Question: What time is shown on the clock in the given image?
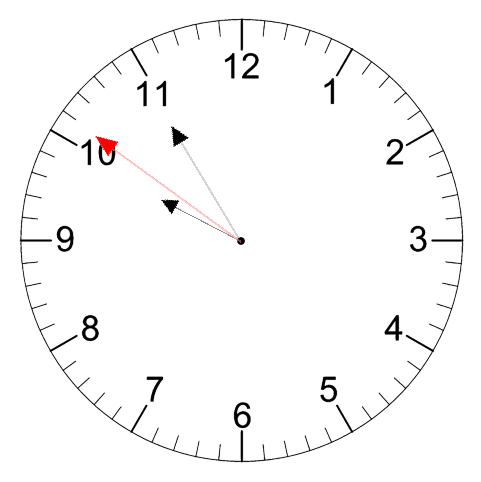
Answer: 09:54:51